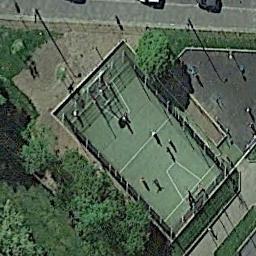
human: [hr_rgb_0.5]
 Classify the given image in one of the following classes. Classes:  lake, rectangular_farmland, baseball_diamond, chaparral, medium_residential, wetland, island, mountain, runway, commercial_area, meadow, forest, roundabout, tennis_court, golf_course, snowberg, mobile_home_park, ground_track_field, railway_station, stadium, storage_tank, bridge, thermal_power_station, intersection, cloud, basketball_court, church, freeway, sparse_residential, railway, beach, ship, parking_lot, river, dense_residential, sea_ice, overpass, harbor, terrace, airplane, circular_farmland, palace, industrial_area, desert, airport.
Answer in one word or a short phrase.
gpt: basketball_court